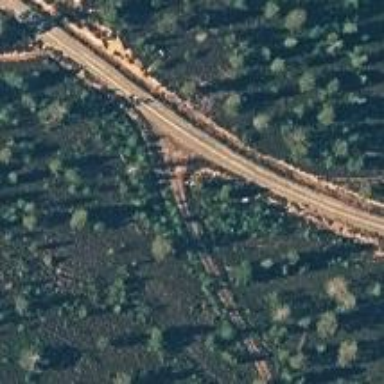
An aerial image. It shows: Well-maintained track road of grade 1.